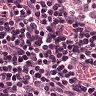
Metastatic tissue present: no